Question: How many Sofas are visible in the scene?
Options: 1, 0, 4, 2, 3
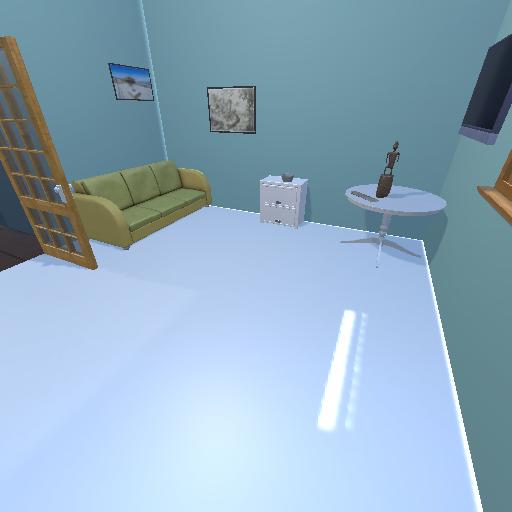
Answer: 1